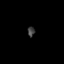
Tissue: lung
Cell type: T cells
Senescence score: 0.2401
Nuclear area (px): 71
Mean DAPI intensity: 61.915